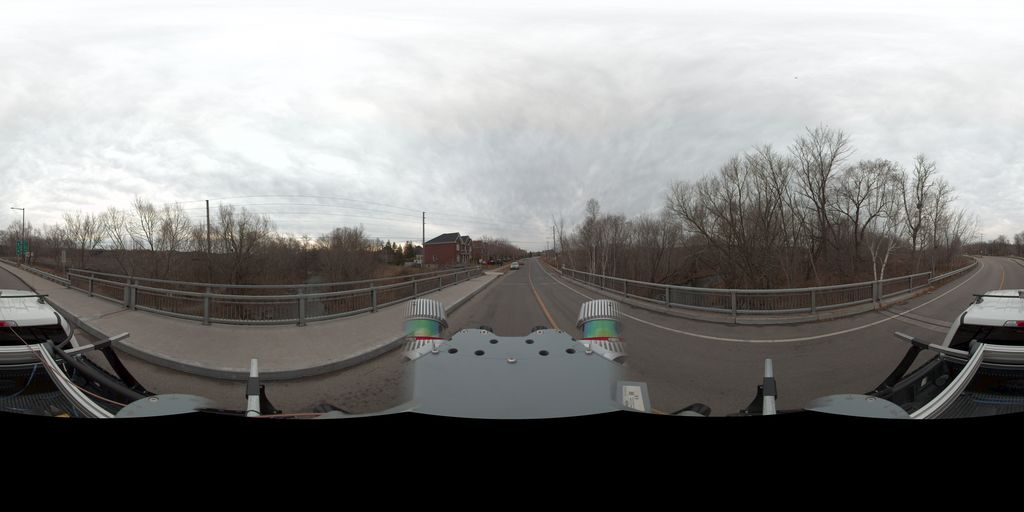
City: quebec_city